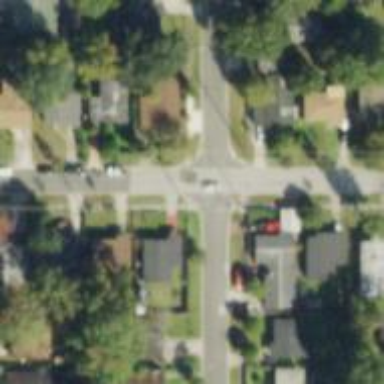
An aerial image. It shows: Unmarked crossing on the road.